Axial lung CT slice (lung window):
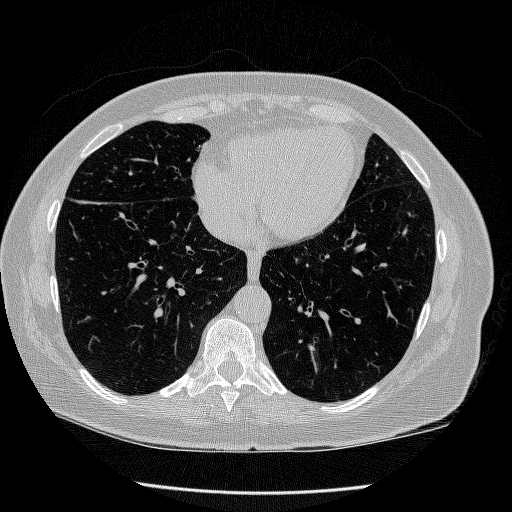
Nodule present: no